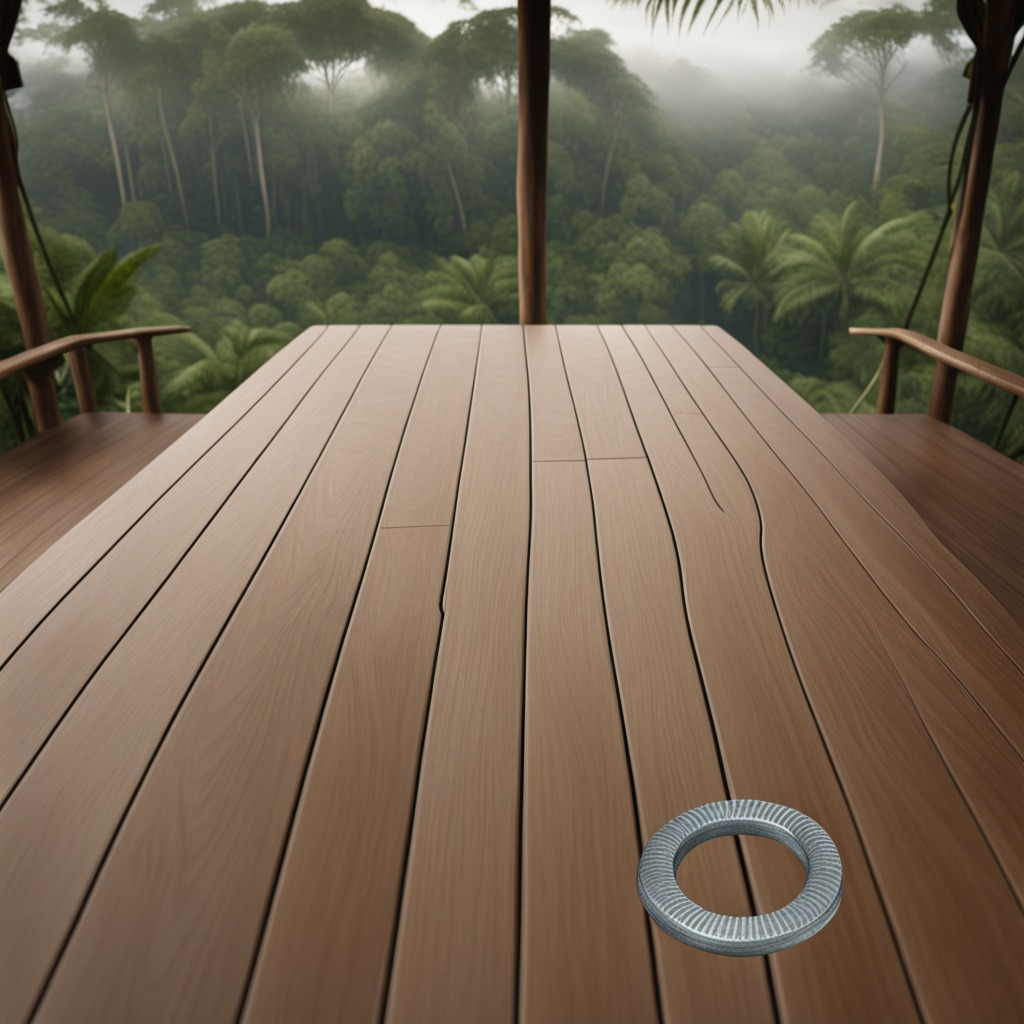
A flat metal washer is lying on a wooden table inside a jungle field workshop tent.